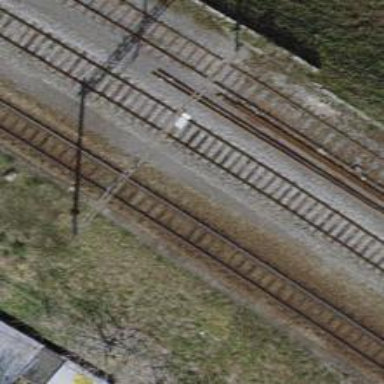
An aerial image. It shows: Single-track railway with electrified contact lines.